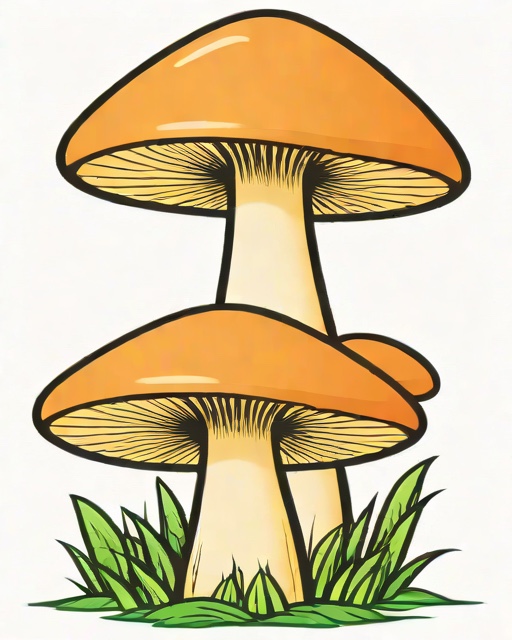
Category: Autumn